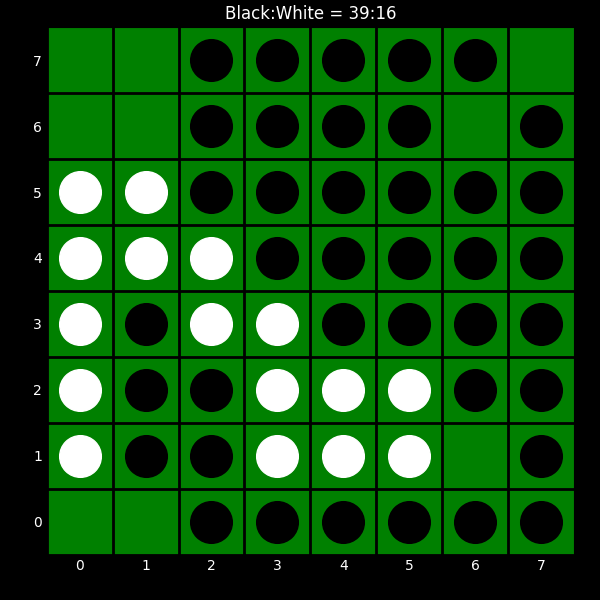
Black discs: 39
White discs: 16